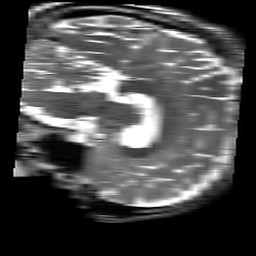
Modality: T2w
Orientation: sagittal
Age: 26
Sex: male
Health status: healthy
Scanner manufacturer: siemens
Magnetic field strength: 3 T
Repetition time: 4.01 s
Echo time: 0.116 s